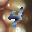
Label: 4